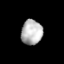
Tissue: lung
Cell type: T cells
Senescence score: 0.1442
Nuclear area (px): 517
Mean DAPI intensity: 182.737